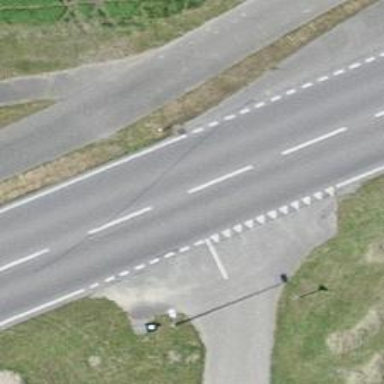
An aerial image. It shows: Road with "give way" sign.